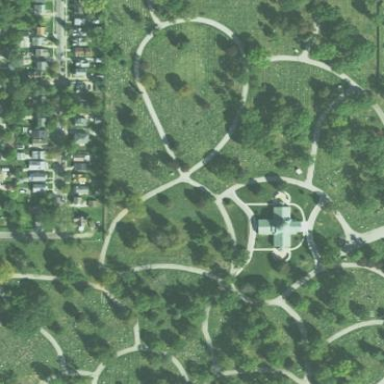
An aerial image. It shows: Cemetery.